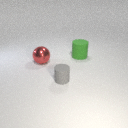
large red metal sphere in front of large green rubber cylinder